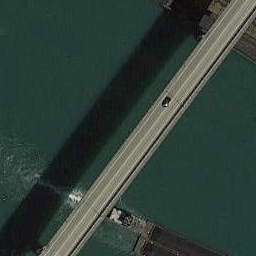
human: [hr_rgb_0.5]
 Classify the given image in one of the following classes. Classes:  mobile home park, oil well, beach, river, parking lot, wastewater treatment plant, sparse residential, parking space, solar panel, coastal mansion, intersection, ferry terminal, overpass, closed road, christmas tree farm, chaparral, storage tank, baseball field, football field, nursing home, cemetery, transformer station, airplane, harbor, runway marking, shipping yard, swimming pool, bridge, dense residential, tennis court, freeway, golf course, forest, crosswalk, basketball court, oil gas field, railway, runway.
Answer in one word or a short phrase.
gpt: bridge